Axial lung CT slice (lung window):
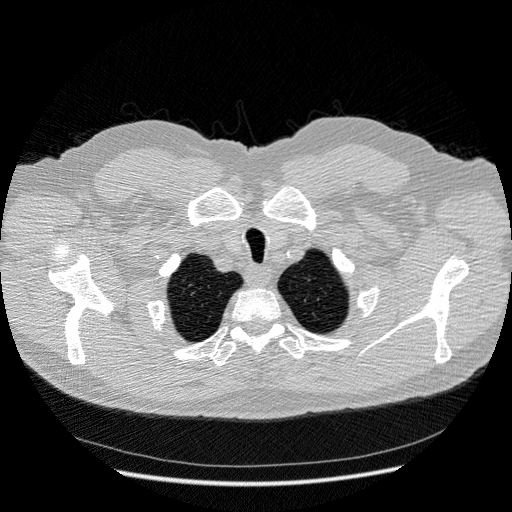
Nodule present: no